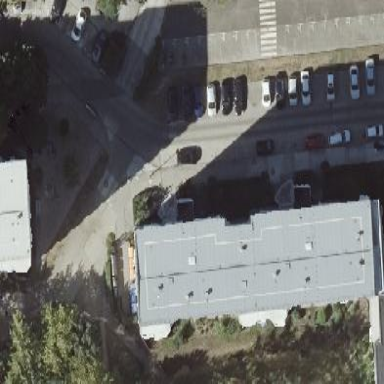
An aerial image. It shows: Flat-roofed apartment building.